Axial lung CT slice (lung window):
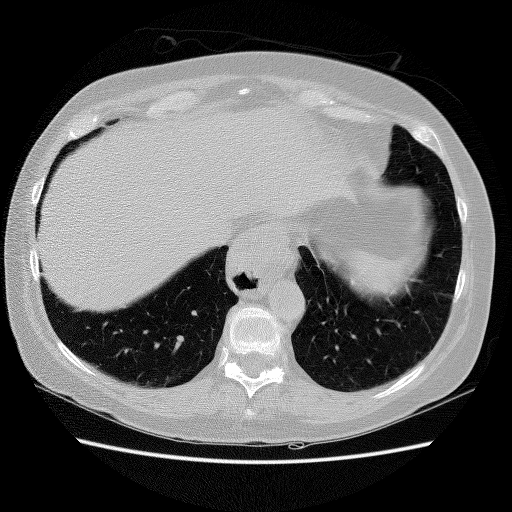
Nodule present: no